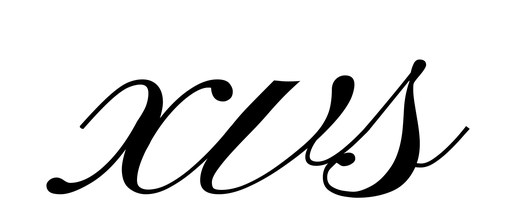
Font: PinyonScript-Regular